Question: I have a datagrid in my form which has columns for each of Question Types.
I want that column to be split into two as i want to accept number of compulsory and number of optional questions for each of the question type in the subsequent columns.
I have achieved this in winforms, thanks to stackoverflow.com.
I am trying to achieve the same in WPF
Thanks in advance
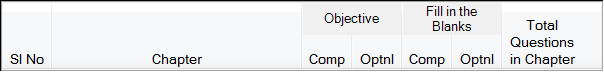
Answer: I guess this is the 'DataGrid' layout you want.... right?
'''
.------.-----------------.--------.
| | ID Details | |
| Name |-----------------| Status |
| | ID | Passport | |
|------|------|----------|--------|
|X | 123 | E567868 | Present|
|Y | 236 | <PHONE> | Absent |
'------'------'----------'--------'
'''
WPF datagrid doesnt support this readily. But you can do some coding. The code like below can split the headers. You need to take caution that ...
> When the split columns are reordered ('DataGrid.ColumnReordered'
event), all the sibling columns under their common parent header should be
moved, together. I am leaving that code to you.
Have some custom for 'DataGridHeaders'
'''
<Style TargetType="{x:Type Primitives:DataGridColumnHeader}"
x:Key="SplitHeaderStyle">
<Setter Property="VerticalContentAlignment" Value="Center" />
<Setter Property="Template">
<Setter.Value>
<ControlTemplate TargetType="{x:Type Primitives:DataGridColumnHeader}">
<DockPanel LastChildFill="True">
<Grid DockPanel.Dock="Bottom">
<Controls:DataGridHeaderBorder
SortDirection="{TemplateBinding SortDirection}"
IsHovered="{TemplateBinding IsMouseOver}"
IsPressed="{TemplateBinding IsPressed}"
IsClickable="{TemplateBinding CanUserSort}"
Background="{TemplateBinding Background}"
BorderBrush="{TemplateBinding BorderBrush}"
BorderThickness="{TemplateBinding BorderThickness}"
Padding ="{TemplateBinding Padding}"
SeparatorVisibility="{TemplateBinding SeparatorVisibility}"
SeparatorBrush="{TemplateBinding SeparatorBrush}">
<ContentPresenter
Content="{Binding RelativeSource={RelativeSource TemplatedParent},
Path=Content[0]}"
SnapsToDevicePixels="{TemplateBinding SnapsToDevicePixels}"
VerticalAlignment="{TemplateBinding VerticalContentAlignment}"
HorizontalAlignment="Center"/>
</Controls:DataGridHeaderBorder>
<Thumb x:Name="PART_LeftHeaderGripper"
HorizontalAlignment="Left"
Style="{StaticResource ColumnHeaderGripperStyle}"/>
<Thumb x:Name="PART_RightHeaderGripper"
HorizontalAlignment="Right"
Style="{StaticResource ColumnHeaderGripperStyle}"/>
</Grid>
<Grid DockPanel.Dock="Top">
<Controls:DataGridHeaderBorder
HorizontalAlignment="Stretch"
IsClickable="False"
Background="{TemplateBinding Background}"
BorderBrush="{TemplateBinding SeparatorBrush}"
BorderThickness="{TemplateBinding BorderThickness}"
Padding ="{TemplateBinding Padding}"
SeparatorVisibility="{TemplateBinding Tag}"
SeparatorBrush="{TemplateBinding SeparatorBrush}">
<ContentPresenter
Content="{Binding RelativeSource={RelativeSource TemplatedParent},
Path=Content[1]}"
SnapsToDevicePixels="{TemplateBinding SnapsToDevicePixels}"
VerticalAlignment="{TemplateBinding VerticalContentAlignment}"
HorizontalAlignment="{TemplateBinding HorizontalContentAlignment}"
Margin="-8,2,-10,2"/>
</Controls:DataGridHeaderBorder>
<Thumb x:Name="PART_LeftSplitHeaderGripper"
HorizontalAlignment="Right"
Visibility="{TemplateBinding Tag}"
Style="{StaticResource ColumnHeaderGripperStyle}"/>
</Grid>
</DockPanel>
</ControlTemplate>
</Setter.Value>
</Setter>
</Style>
<Style TargetType="{x:Type Primitives:DataGridColumnHeader}"
BasedOn="{StaticResource SplitHeaderStyle}"
x:Key="SplitHeaderLeftStyle">
<Setter Property="HorizontalContentAlignment" Value="Left"/>
<Setter Property="Tag" Value="{x:Static Visibility.Visible}"/>
</Style>
<Style TargetType="{x:Type Primitives:DataGridColumnHeader}"
BasedOn="{StaticResource SplitHeaderStyle}"
x:Key="SplitHeaderRightStyle">
<Setter Property="HorizontalContentAlignment" Value="Right"/>
<Setter Property="Tag" Value="{x:Static Visibility.Collapsed}"/>
</Style>
'''
Have columns arranged like this...
'''
<Controls:DataGrid.Columns>
<Controls:DataGridTextColumn
Header="Name"
Binding="{Binding Name}"/>
<Controls:DataGridTextColumn
Binding="{Binding ID}"
HeaderStyle="{StaticResource SplitHeaderRightStyle}">
<Controls:DataGridTextColumn.Header>
<x:ArrayExtension Type="System:String">
<System:String>ID</System:String>
<System:String>ID De</System:String>
</x:ArrayExtension>
</Controls:DataGridTextColumn.Header>
</Controls:DataGridTextColumn>
<Controls:DataGridTextColumn
Binding="{Binding Passport}"
HeaderStyle="{StaticResource SplitHeaderLeftStyle}">
<Controls:DataGridTextColumn.Header>
<x:ArrayExtension Type="System:String">
<System:String>Passport</System:String>
<System:String>tails</System:String>
</x:ArrayExtension>
</Controls:DataGridTextColumn.Header>
</Controls:DataGridTextColumn>
<Controls:DataGridTextColumn
Header="Status"
Binding="{Binding Status}"/>
</Controls:DataGrid.Columns>
'''
'DataGrid'
1. Name your DataGrid e.g. x:Name="MyDataGrid".
2. Keep all the styles in XAML in <DataGrid.Resources ..> tag. Make sure that they have x:Key set. e.g. x:Key="SplitHeaderLeftStyle" & x:Key="SplitHeaderRightStyle" <DataGrid x:Name="MyDataGrid">
<DataGrid.Resources>
<Style
TargetType="{x:Type Primitives:DataGridColumnHeader}"
x:Key="SplitHeaderStyle" .../>
<Style x:Key="SplitHeaderLeftStyle"
BasedOn="{StaticResource SplitHeaderStyle}".../>
<Style x:Key="SplitHeaderRightStyle"
BasedOn="{StaticResource SplitHeaderStyle}" .../>
</DataGrid.Resources>
...
</DataGrid>
3. in your C# code when you add columns, set the styles by their Key. var dgIDColumn
= new DataGridTextColumn()
{
Header = new string[] { "ID", "ID Det" },
Binding = new Binding() { Path = new PropertyPath("ID") },
HeaderStyle = MyDataGrid.FindResource("SplitHeaderRightStyle") as Style;
};
MyDataGrid.Columns.Add(dgIDColumn);
var dgPassportColumn
= new DataGridTextColumn()
{
Header = new string[] { "Passport", "ails" },
Binding = new Binding() { Path = new PropertyPath("Passport") },
HeaderStyle = MyDataGrid.FindResource("SplitHeaderLeftStyle") as Style;
};
MyDataGrid.Columns.Add(dgPassportColumn);